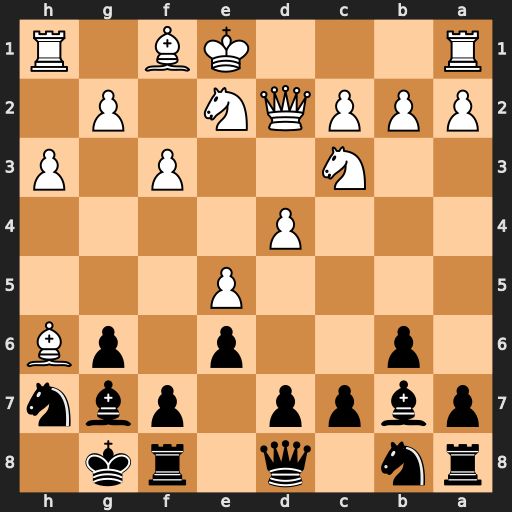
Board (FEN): rn1q1rk1/pbpp1pbn/1p2p1pB/4P3/3P4/2N2P1P/PPPQN1P1/R3KB1R
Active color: b
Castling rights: KQ
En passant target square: -
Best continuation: Qh4+ g3 Qxh6 Qxh6 Bxh6